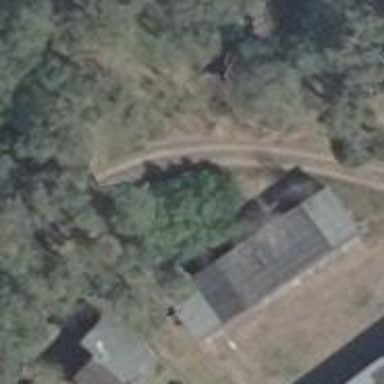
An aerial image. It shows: Group of garages.